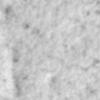
Label: no_change